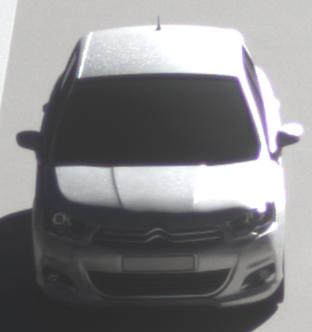
Make: Citroen
Model: C4 VTi 95
Detailed model: C4 (II)
Model produced from: 2012/08
Model produced until: 2013/06
Doors: 5
Color: white
Road condition: dry road
Daytime: morning or afternoon
Contrast: high contrast